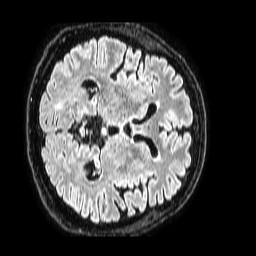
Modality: FLAIR
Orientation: axial
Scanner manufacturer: philips
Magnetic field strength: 1.5 T
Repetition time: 4.8 s
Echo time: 0.3 s